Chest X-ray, AP view. Patient: 40 years old, sex F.
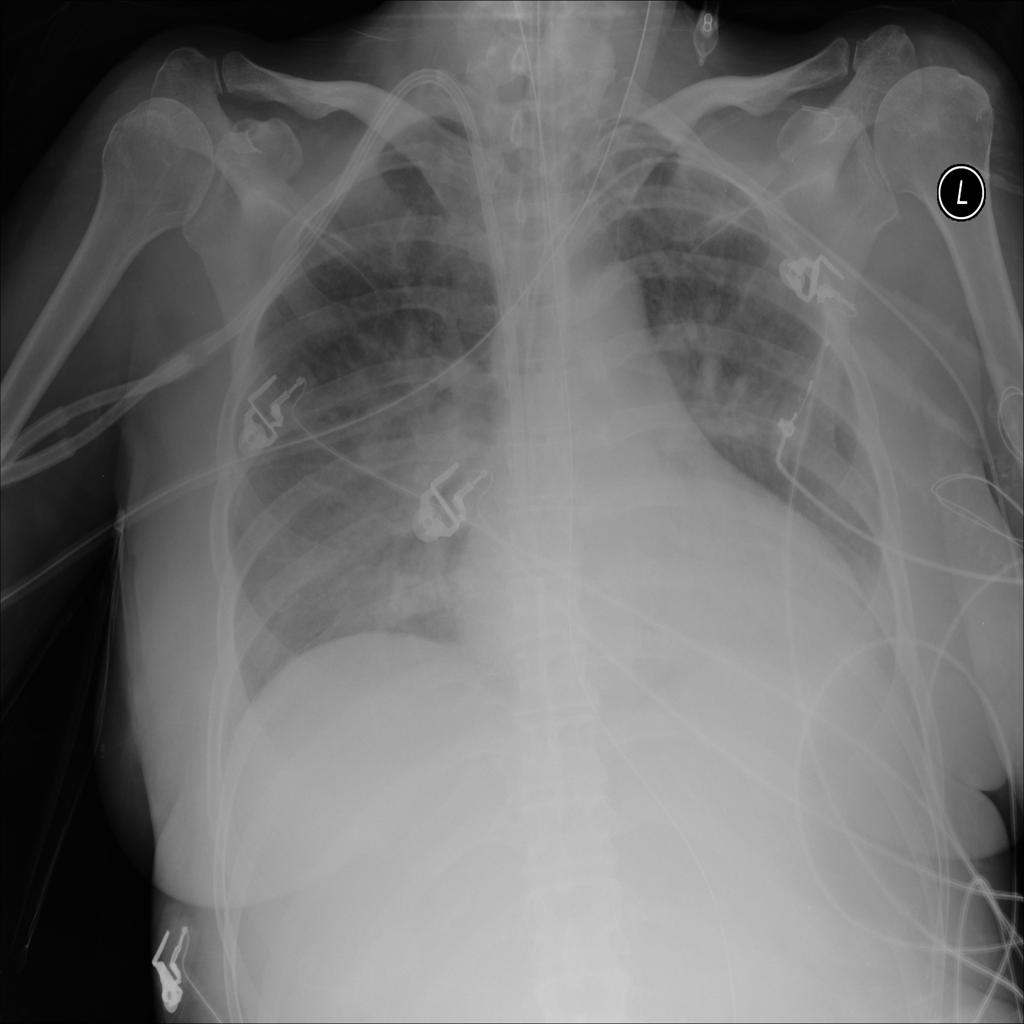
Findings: Infiltration